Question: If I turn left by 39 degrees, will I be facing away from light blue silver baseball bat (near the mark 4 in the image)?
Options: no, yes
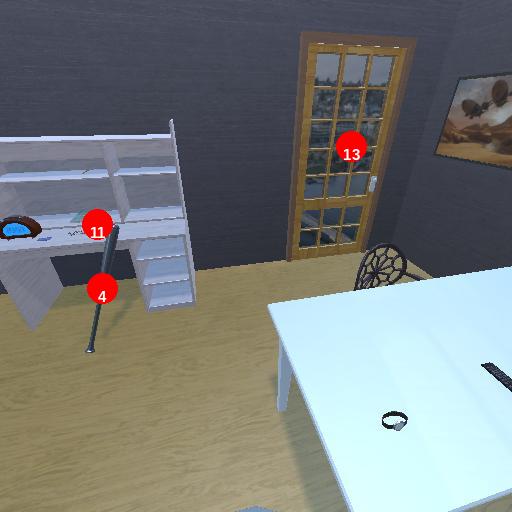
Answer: no